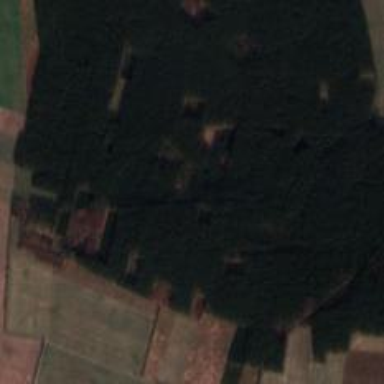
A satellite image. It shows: Forest area.